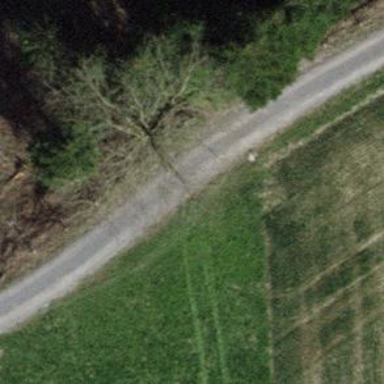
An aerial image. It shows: Track road with grade3 tracktype.